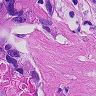
Metastatic tissue present: yes